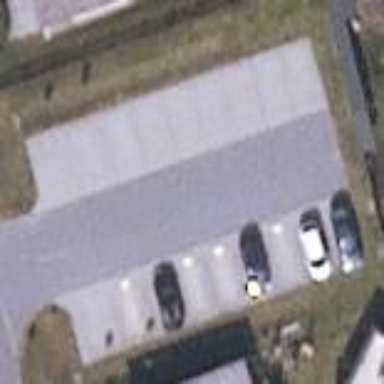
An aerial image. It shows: Parking area.